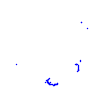
Particle: proton